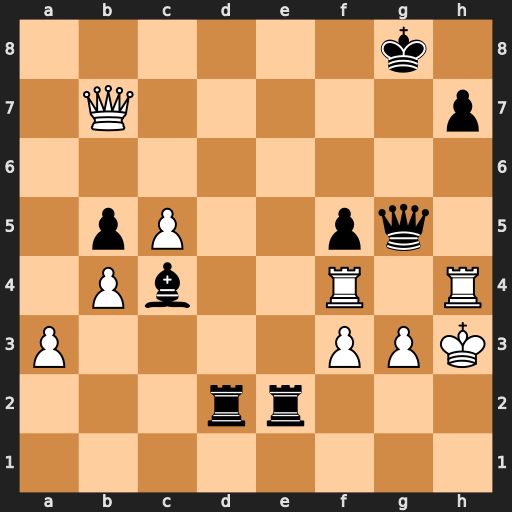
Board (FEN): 6k1/1Q5p/8/1pP2pq1/1Pb2R1R/P4PPK/3rr3/8
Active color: w
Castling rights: -
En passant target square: -
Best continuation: Qxh7+ Kf8 Rxf5+ Ke8 Rxg5